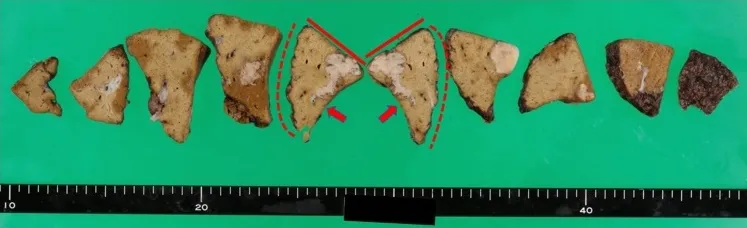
Cut surface of the resected liver. . The straight line indicates the liver surface, the arrow indicates the gallbladder bed, and the dotted line indicates the cut surface.
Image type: medical_photograph (other_medical_photograph)